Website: macys
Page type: billing-address
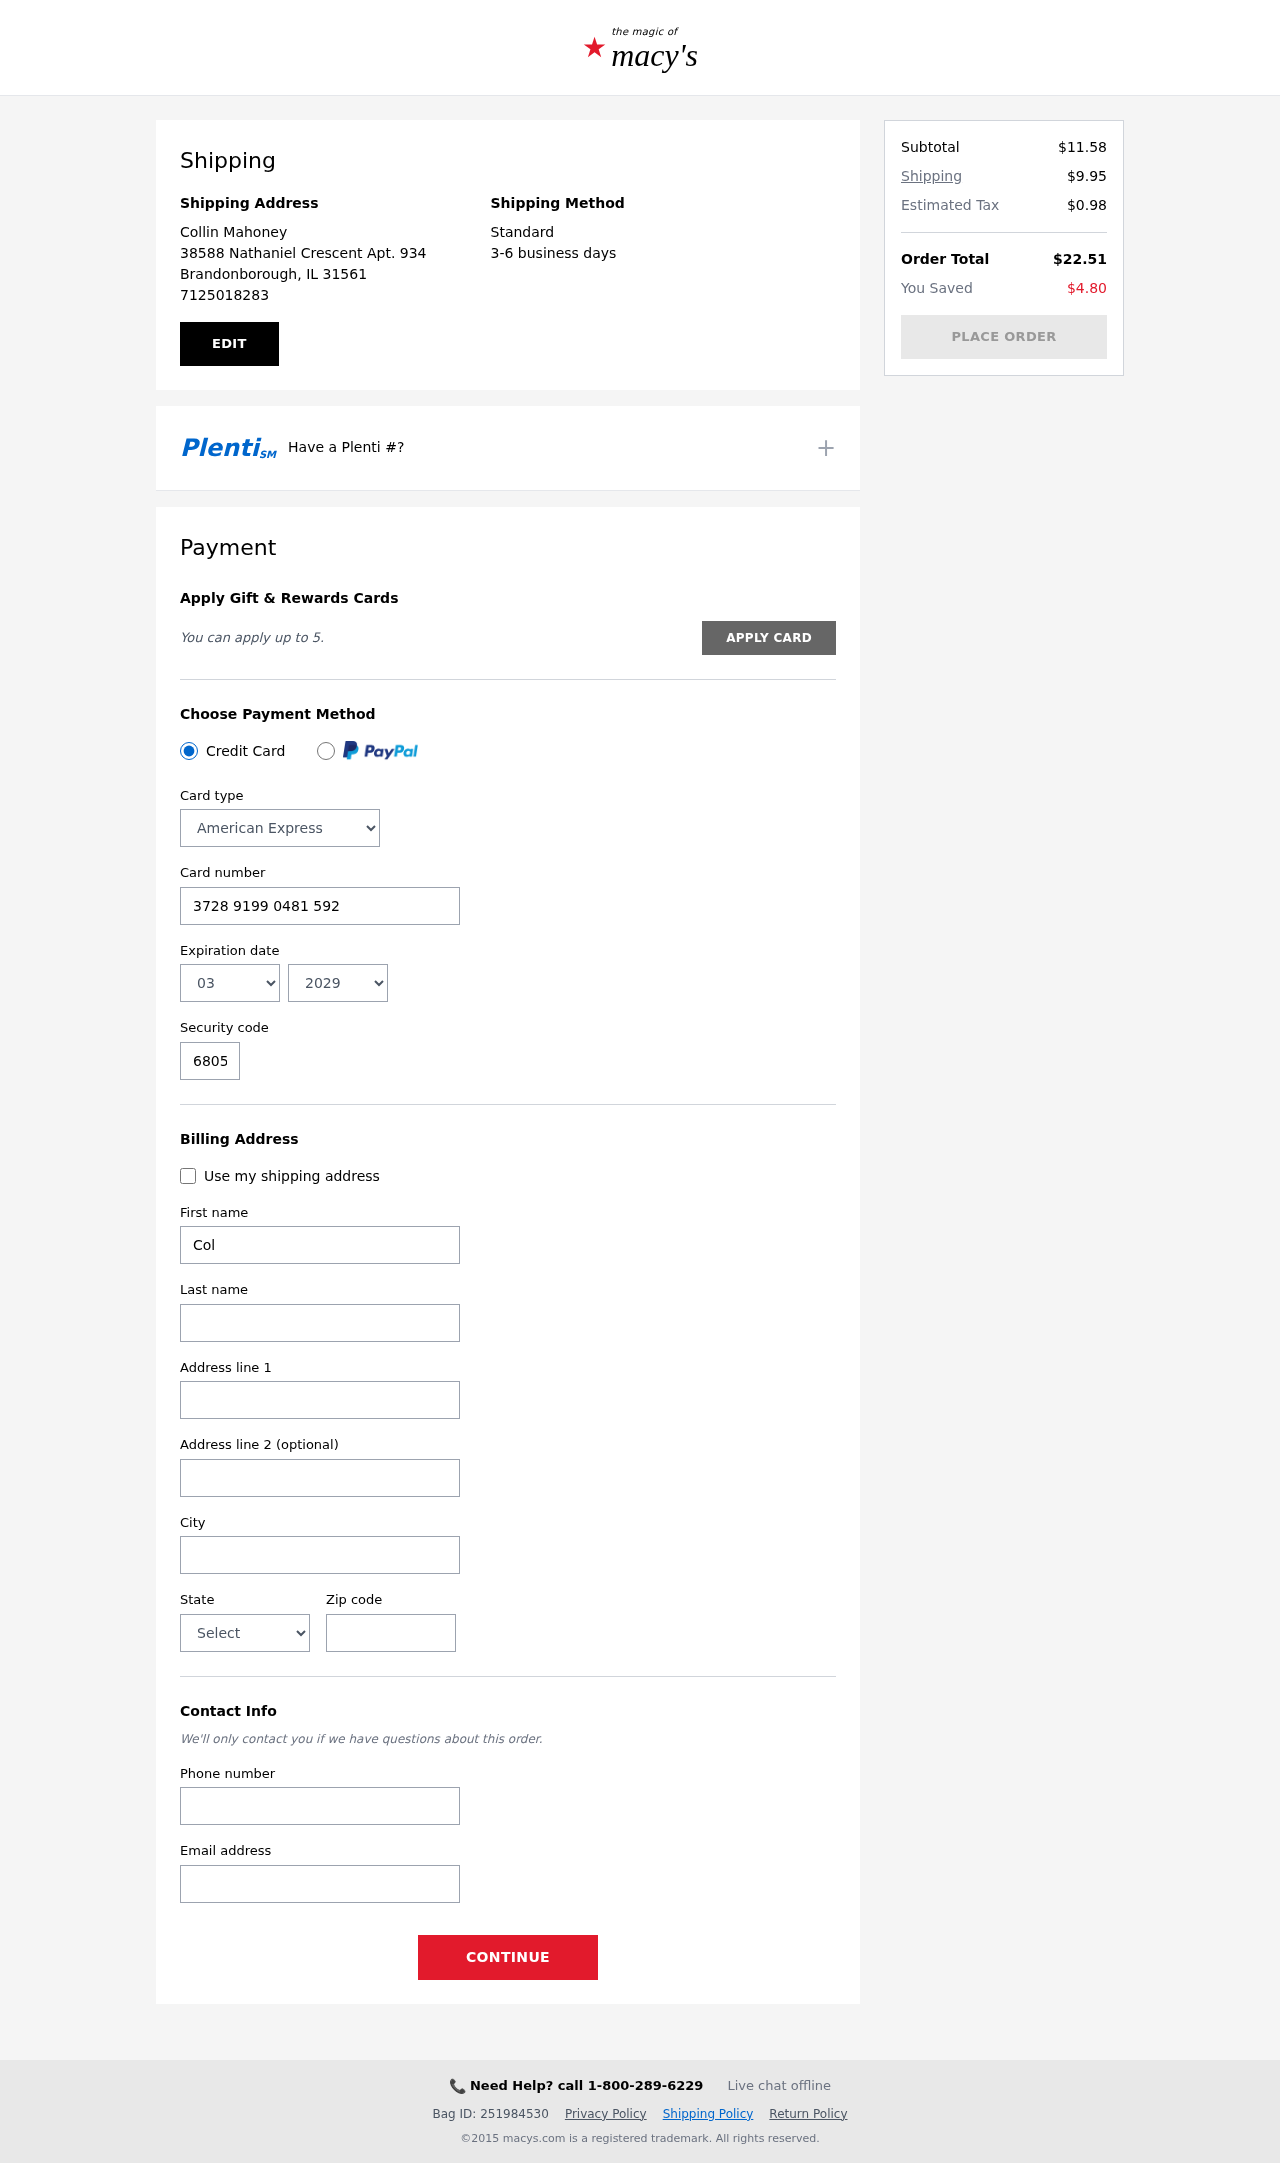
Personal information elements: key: PII_CARD_CVV
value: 6805
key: PII_CARD_EXPIRY_MONTH
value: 03
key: PII_CARD_EXPIRY_YEAR
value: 29
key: PII_CARD_NUMBER
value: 3728 9199 0481 592
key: PII_CARD_TYPE
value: American Express
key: PII_CITY
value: Brandonborough
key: PII_CITY_STATE_ZIP
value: Brandonborough, IL 31561
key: PII_EMAIL
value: collin_mahoney@hotmail.com
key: PII_FIRSTNAME
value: Collin
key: PII_FULLNAME
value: Collin Mahoney
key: PII_LASTNAME
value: Mahoney
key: PII_PHONE
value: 7125018283
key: PII_POSTCODE
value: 31561
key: PII_STATE
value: Illinois
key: PII_STREET
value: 38588 Nathaniel Crescent Apt. 934
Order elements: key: ORDER_SUBTOTAL
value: $11.58
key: ORDER_SHIPPING_COST
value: $9.95
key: ORDER_TAX
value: $0.98
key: ORDER_TOTAL
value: $22.51
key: ORDER_SAVINGS
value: $4.80